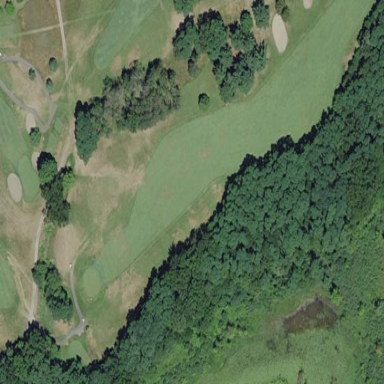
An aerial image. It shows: Grassy golf fairway.